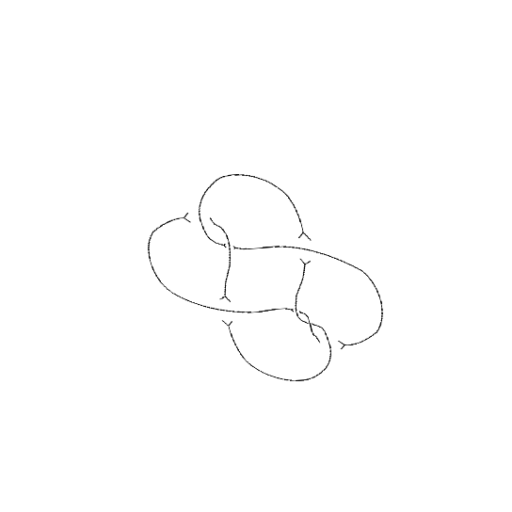
Crossing number: 7